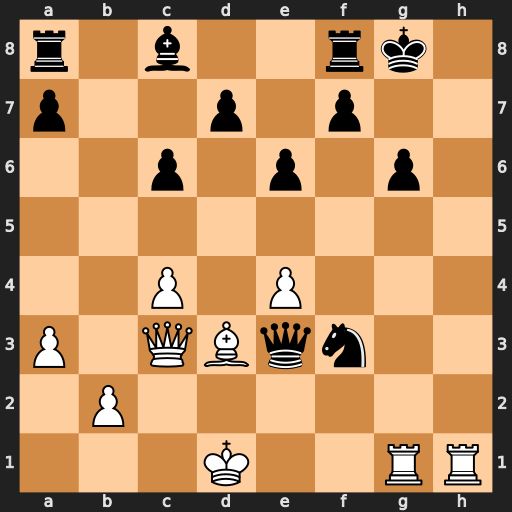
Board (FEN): r1b2rk1/p2p1p2/2p1p1p1/8/2P1P3/P1QBqn2/1P6/3K2RR
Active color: w
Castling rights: -
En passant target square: -
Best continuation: Rh8#